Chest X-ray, PA view. Patient: 23 years old, sex M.
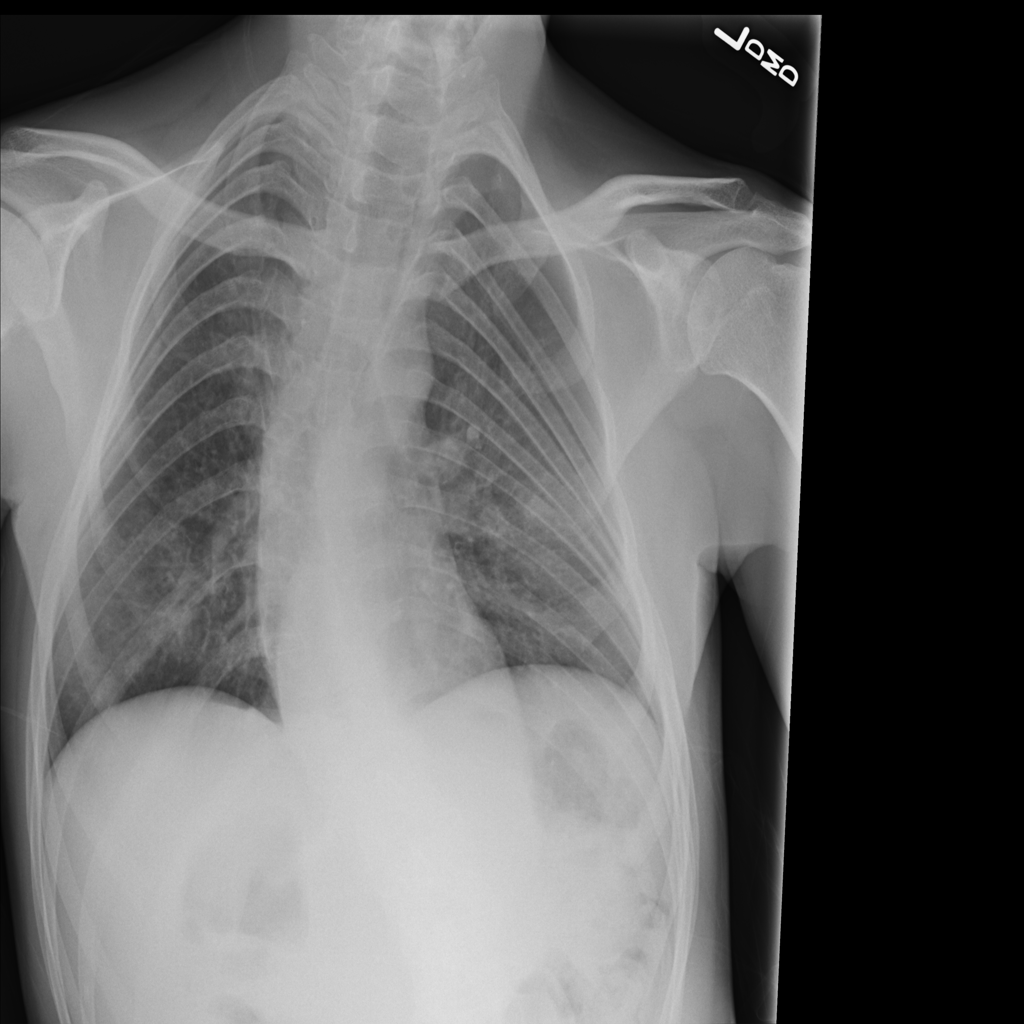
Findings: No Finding